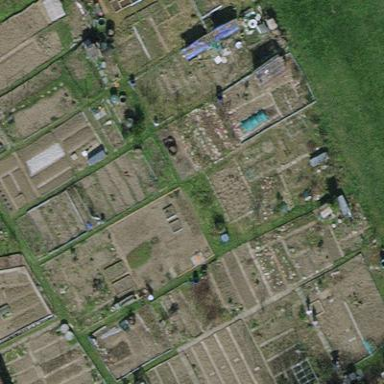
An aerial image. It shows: Area designated for allotments.